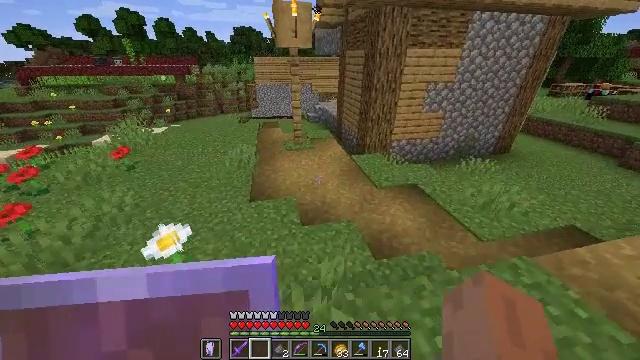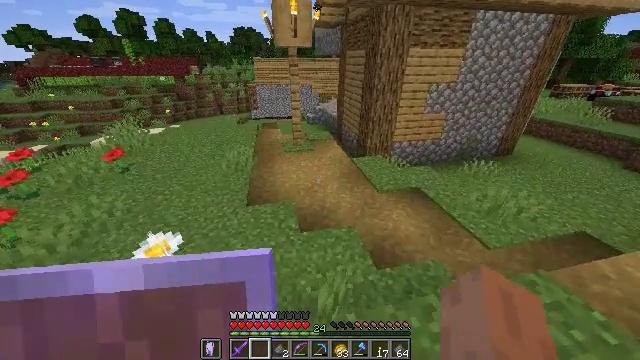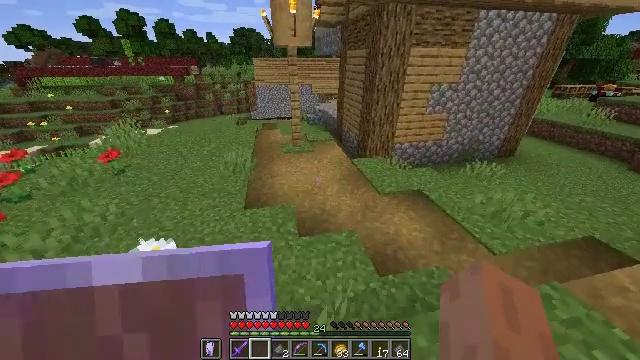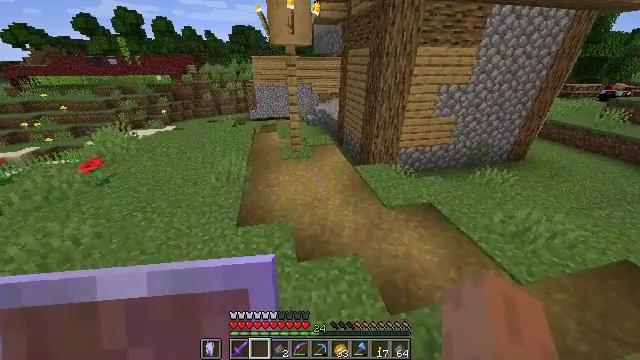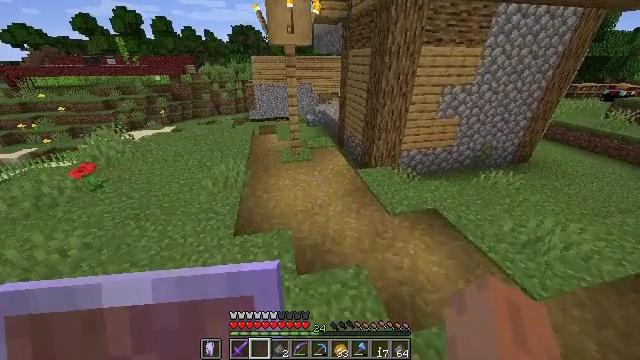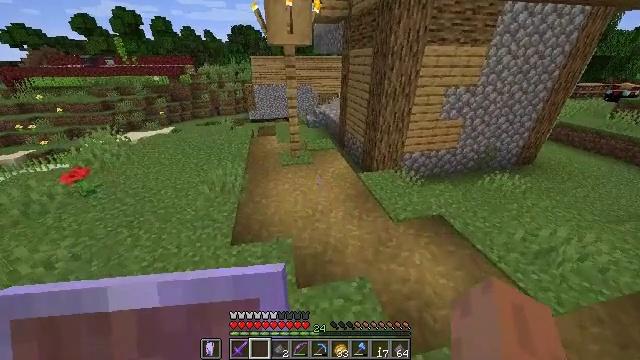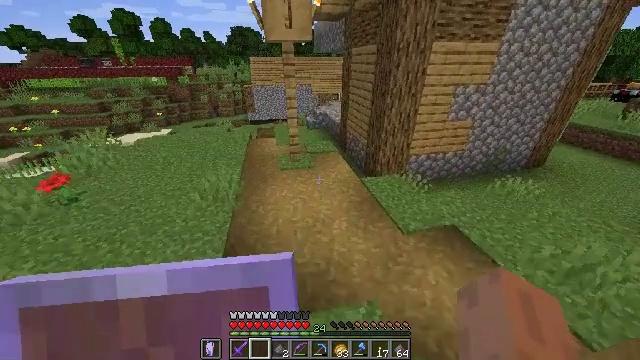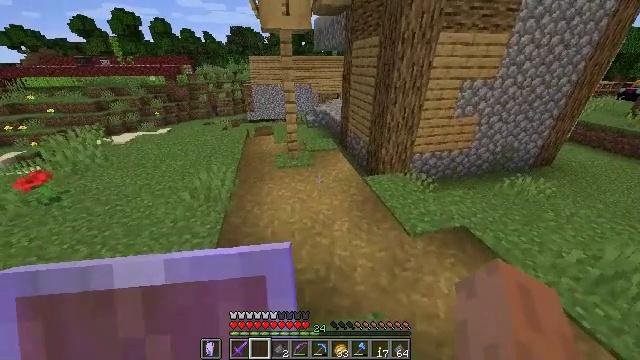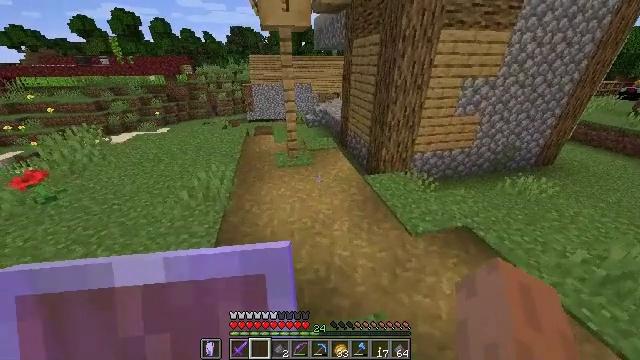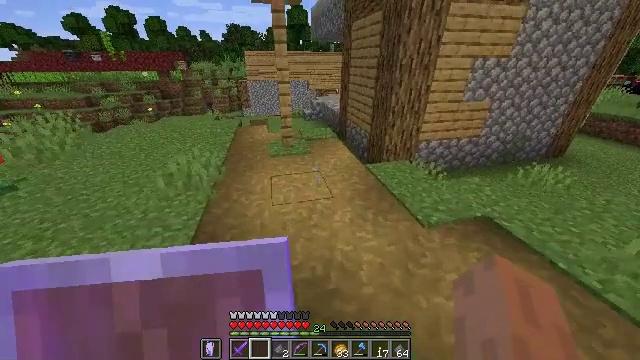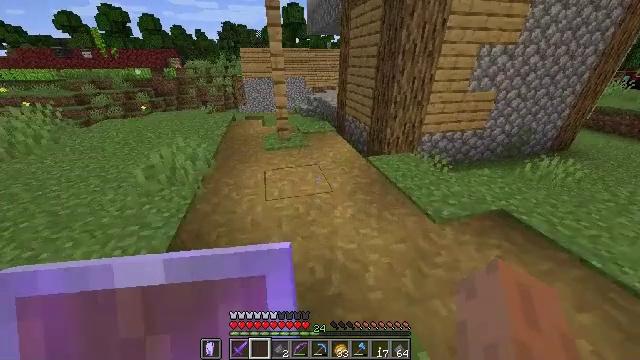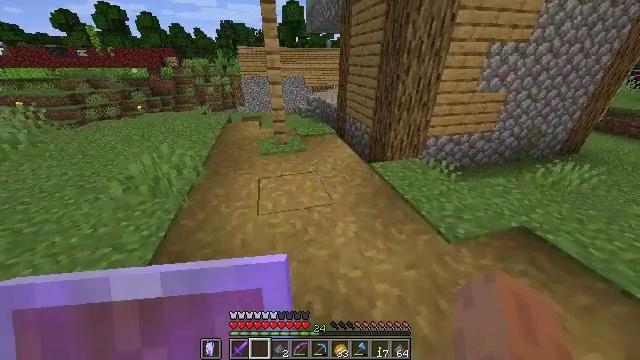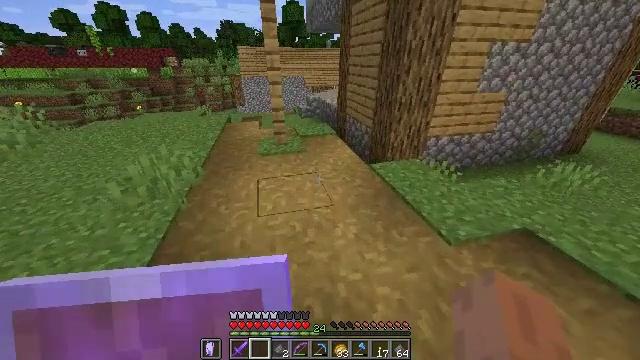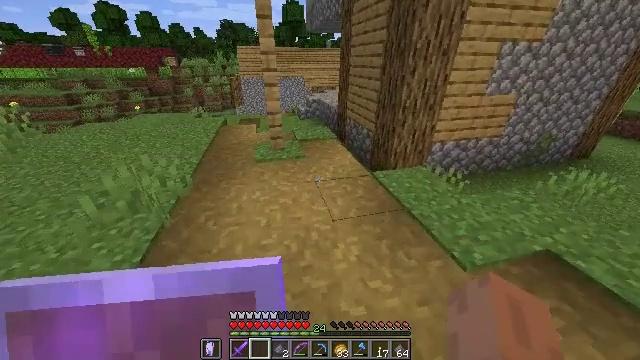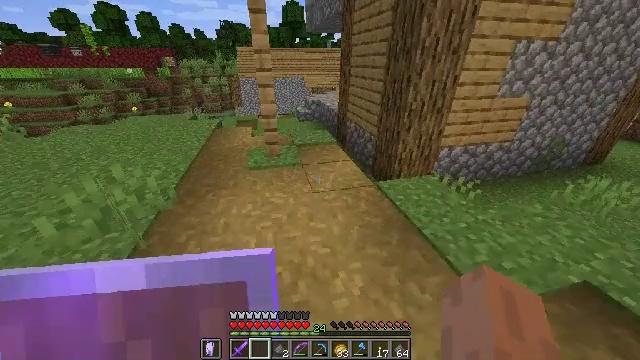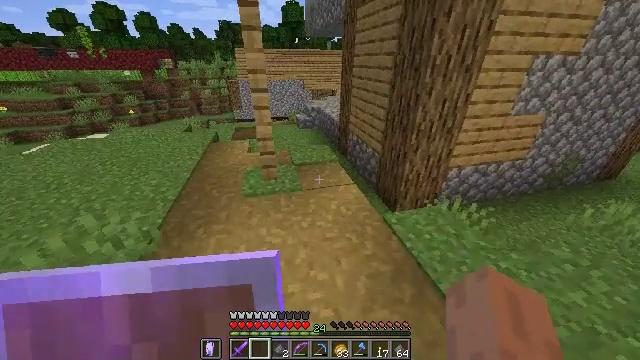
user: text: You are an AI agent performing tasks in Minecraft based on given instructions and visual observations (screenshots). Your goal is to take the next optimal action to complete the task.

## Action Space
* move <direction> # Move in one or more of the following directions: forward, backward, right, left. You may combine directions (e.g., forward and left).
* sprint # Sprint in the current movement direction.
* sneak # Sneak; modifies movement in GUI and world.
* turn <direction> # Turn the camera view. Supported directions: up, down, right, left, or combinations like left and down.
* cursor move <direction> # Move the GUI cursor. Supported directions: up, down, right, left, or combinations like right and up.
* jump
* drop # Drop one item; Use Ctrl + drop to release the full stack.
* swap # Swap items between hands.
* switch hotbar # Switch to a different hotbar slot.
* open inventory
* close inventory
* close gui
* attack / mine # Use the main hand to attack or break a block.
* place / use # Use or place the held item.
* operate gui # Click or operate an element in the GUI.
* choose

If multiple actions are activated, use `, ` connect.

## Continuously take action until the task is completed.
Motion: motion action
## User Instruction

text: Use gunpowder and sand to craft TNT.
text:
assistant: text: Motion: move forward
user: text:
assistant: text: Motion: move forward
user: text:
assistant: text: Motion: move forward
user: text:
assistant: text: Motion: move forward
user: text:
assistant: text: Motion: move forward
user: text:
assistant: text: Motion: move forward
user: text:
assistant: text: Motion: move forward
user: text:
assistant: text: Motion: move forward
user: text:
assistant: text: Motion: move forward
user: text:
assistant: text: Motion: move forward
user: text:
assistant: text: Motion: move forward
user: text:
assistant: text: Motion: move forward
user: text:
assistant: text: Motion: move forward
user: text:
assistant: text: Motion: move forward
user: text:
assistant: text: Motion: move forward, jump
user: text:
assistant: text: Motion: move forward, jump
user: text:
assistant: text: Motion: move forward, jump
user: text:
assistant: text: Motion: move forward, jump
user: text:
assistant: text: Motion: move forward
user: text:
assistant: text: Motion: move forward
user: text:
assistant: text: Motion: move forward
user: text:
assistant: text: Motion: move forward
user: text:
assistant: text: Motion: move forward, turn left
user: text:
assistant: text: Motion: move forward, turn left
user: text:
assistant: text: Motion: move forward, turn left
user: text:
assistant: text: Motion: move forward
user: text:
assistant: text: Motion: move forward
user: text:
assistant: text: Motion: move forward
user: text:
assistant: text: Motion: move forward
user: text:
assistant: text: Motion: move forward